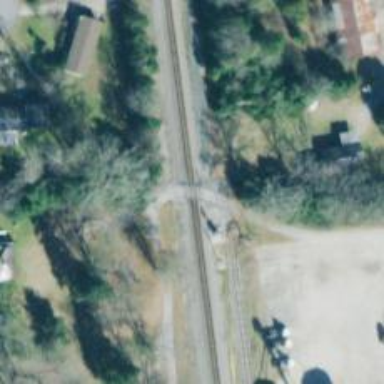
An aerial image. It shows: Railway level crossing.